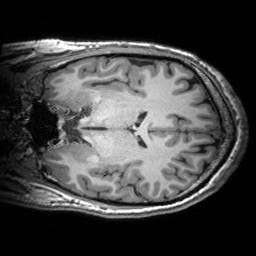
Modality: T1w
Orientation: coronal
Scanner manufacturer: siemens
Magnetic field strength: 3 T
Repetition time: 2.53 s
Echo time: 0.00299 s